Question: I see that the current revision of the Android Support Library is 21.0.3:

Does that mean that the most recent revision of each version of the support library (v4, v7, v13, etc.) has a revision number of 21.0.3?
In other words if I want to update my 'build.gradle' file to the latest revision, that each version will have that revision number?
'''
compile 'com.android.support:support-v4:21.0.3'
compile 'com.android.support:support-v7:21.0.3'
compile 'com.android.support:support-v13:21.0.3' **
'''
** I realized that I only need one of these in my build.gradle file. I'm just showing each to demonstrate my question.
EDIT:
To clarify, I don't just mean right now with the current revision. I mean is this the case with every revision?
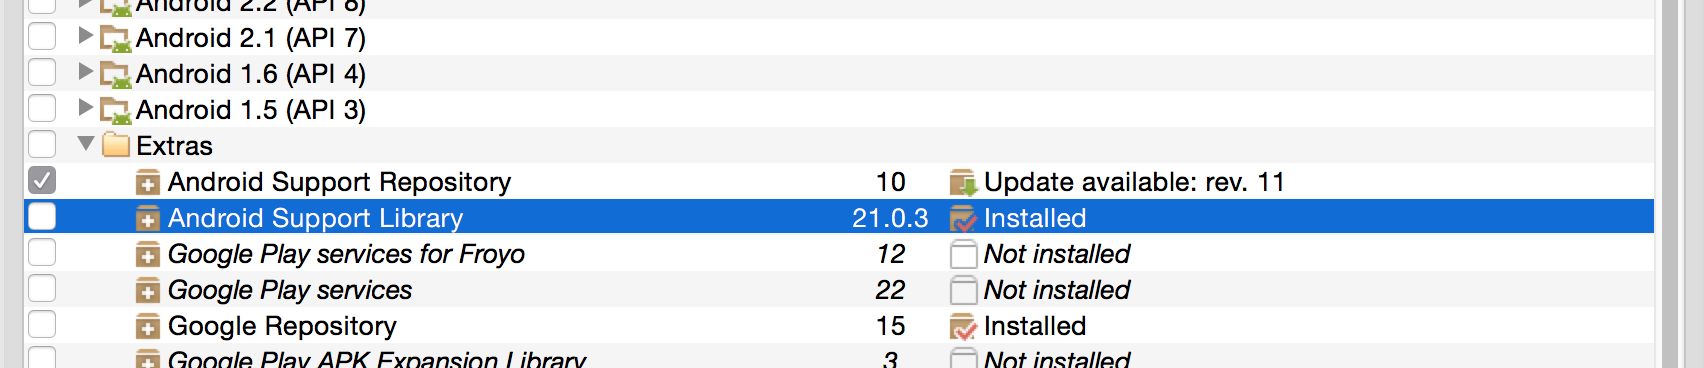
Answer: Yes, I believe this is always true. If you inspect the contents of the directory
'<path-to-sdk>/extras/android/m2repository/com/android/support/'
you can see the available versions of the support libraries (open each subdirectory to view the revision numbers). Mine are all maxed at 21.0.3 right now.